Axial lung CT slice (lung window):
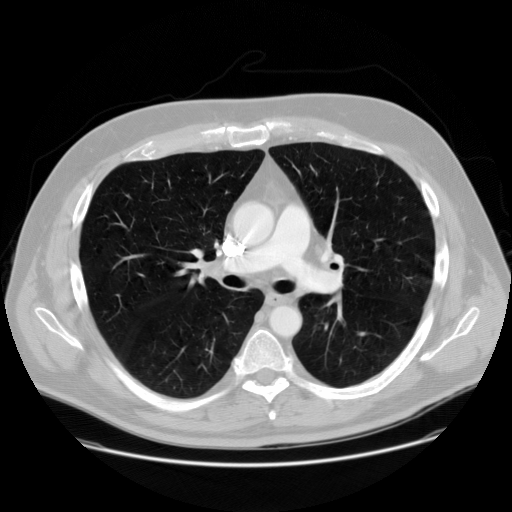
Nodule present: no